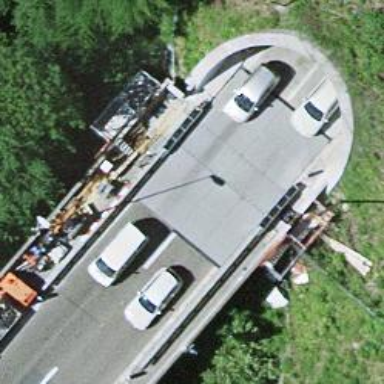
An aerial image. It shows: Asphalt motorway.